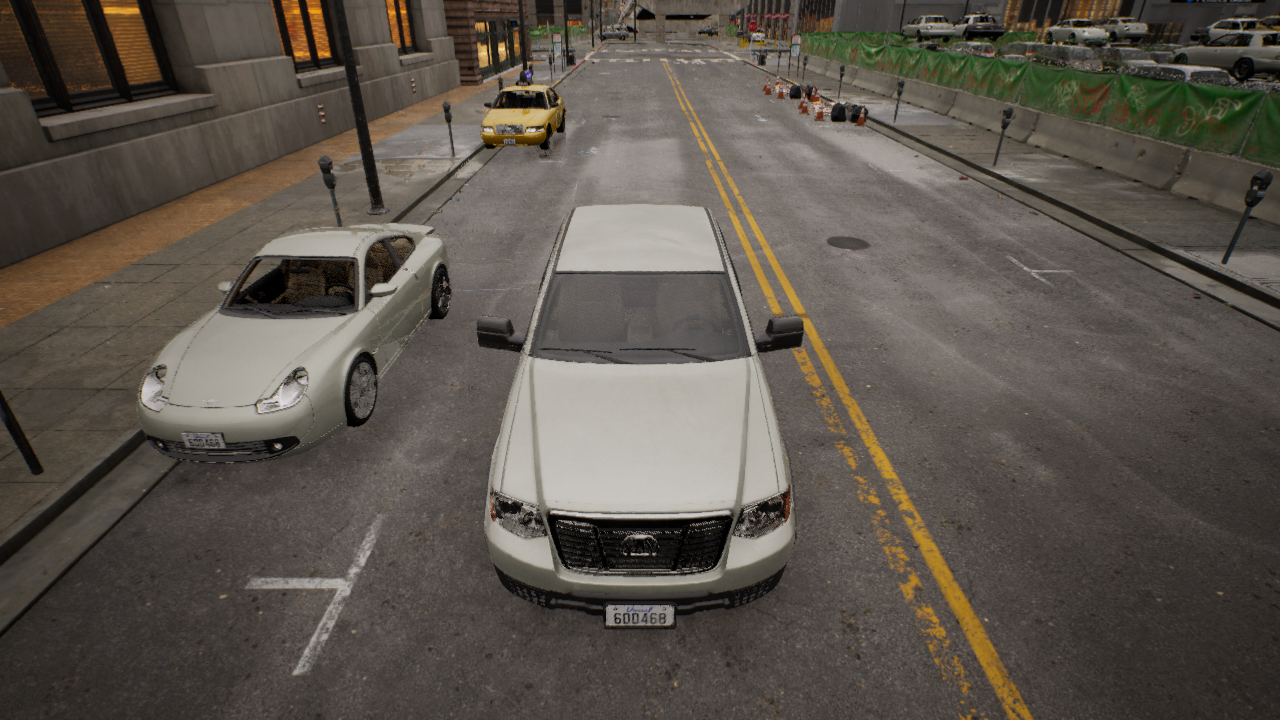
Venue: downtown
Lighting: golden hour
Vehicle rig: pickup